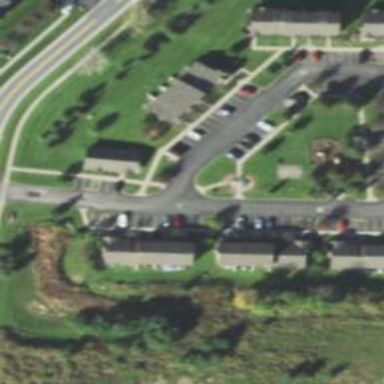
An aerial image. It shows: Smoothly paved residential road.